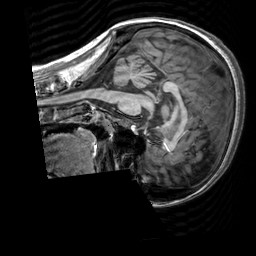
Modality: T1w
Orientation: sagittal
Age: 22
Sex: female
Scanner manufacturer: siemens
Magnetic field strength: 3 T
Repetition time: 2.3 s
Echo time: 0.00303 s